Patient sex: F
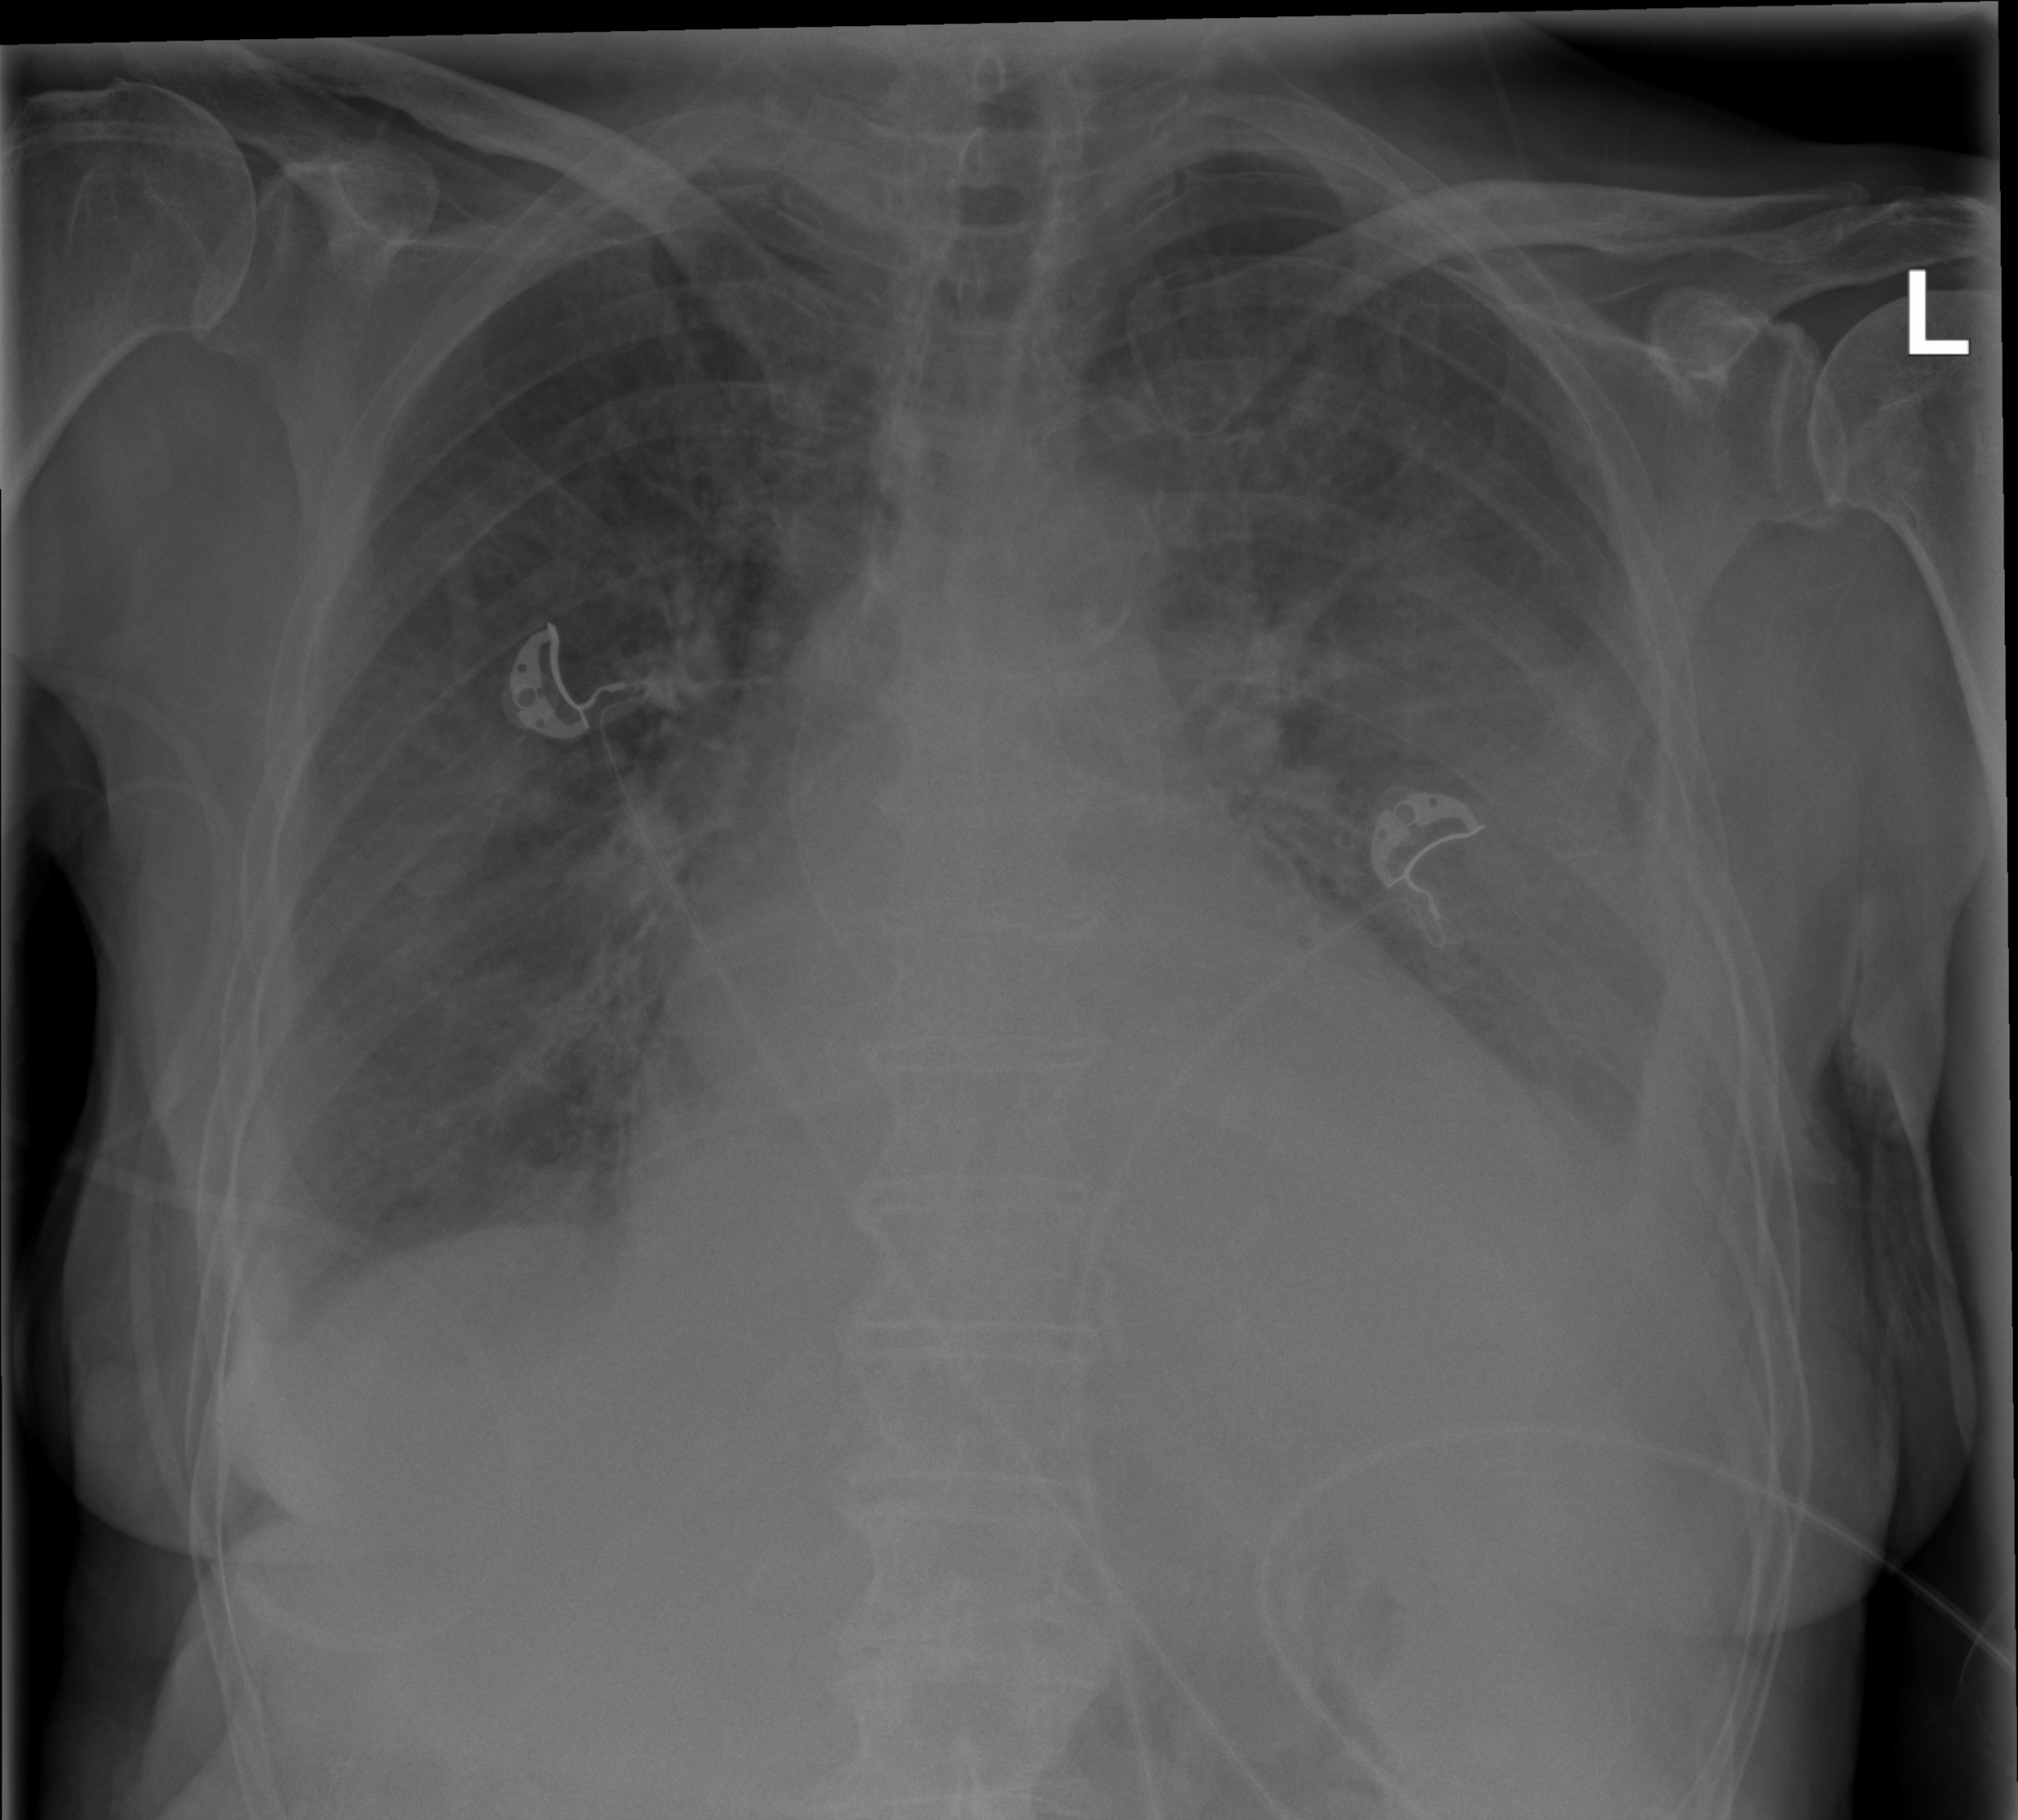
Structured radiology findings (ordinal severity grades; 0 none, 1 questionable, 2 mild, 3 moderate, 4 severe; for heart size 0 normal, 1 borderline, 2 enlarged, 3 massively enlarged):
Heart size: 2
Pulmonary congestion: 2
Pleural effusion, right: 2
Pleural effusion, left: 3
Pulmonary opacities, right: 0
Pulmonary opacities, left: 0
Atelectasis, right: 2
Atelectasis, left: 3